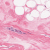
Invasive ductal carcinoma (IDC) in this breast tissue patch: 0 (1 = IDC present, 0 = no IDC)